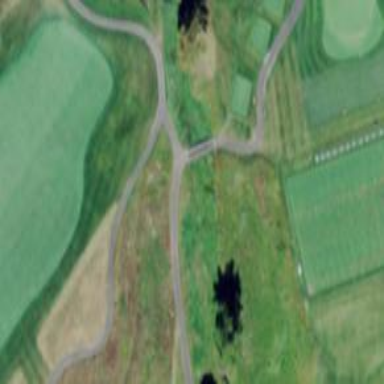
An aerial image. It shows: Path bridge on golf course.